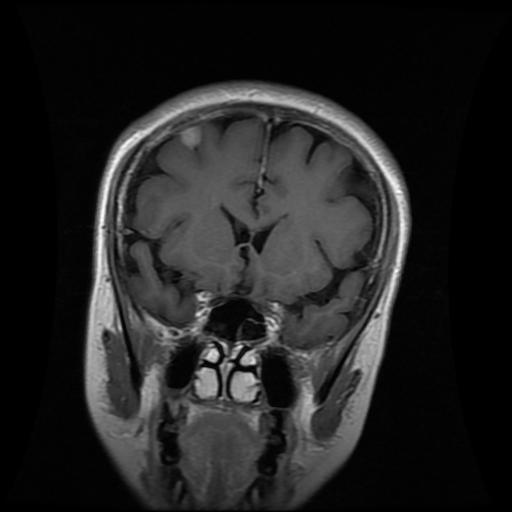
Label: meningioma